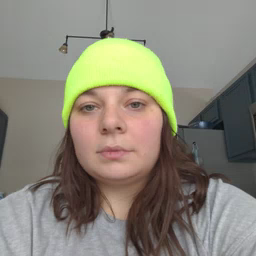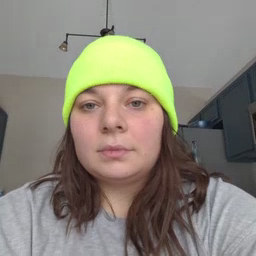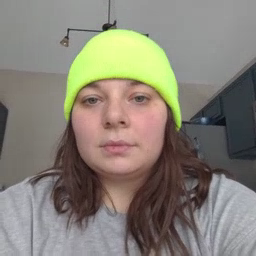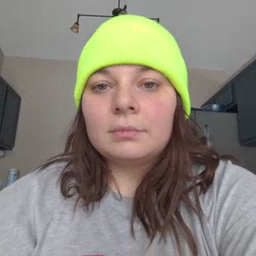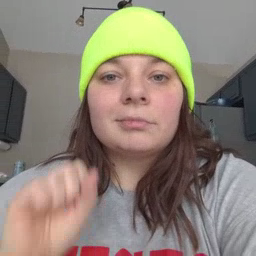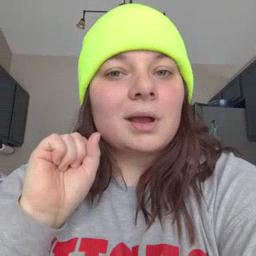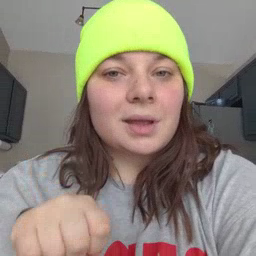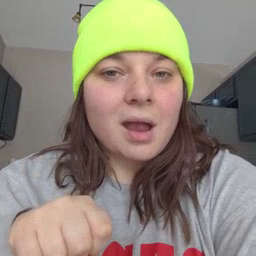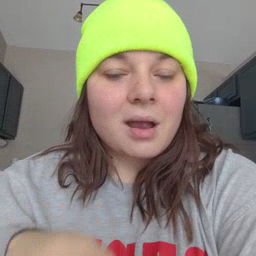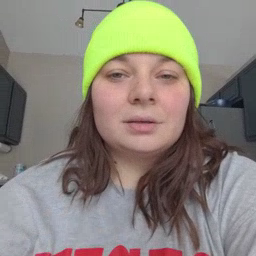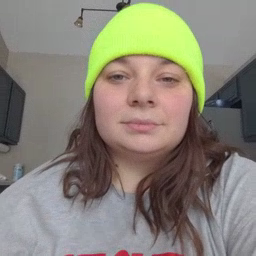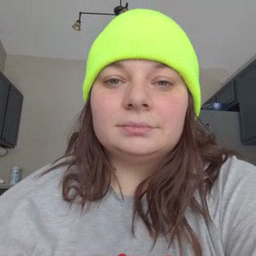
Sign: can